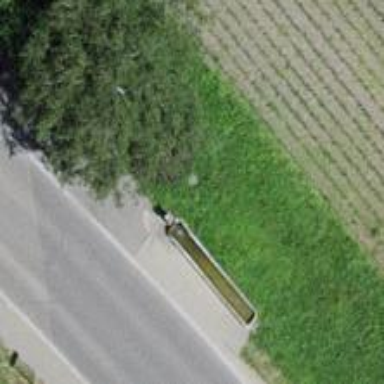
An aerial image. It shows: Beautiful fountain.